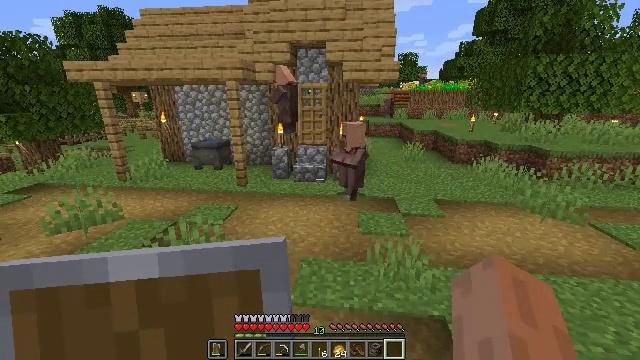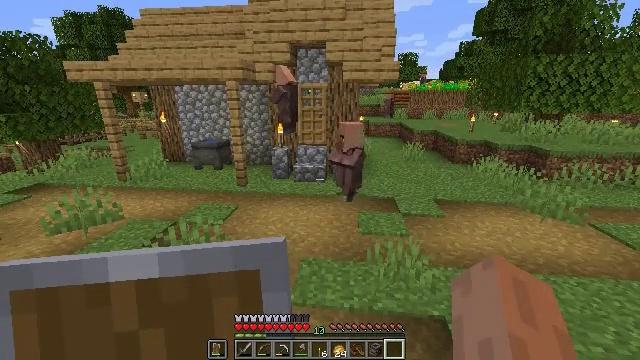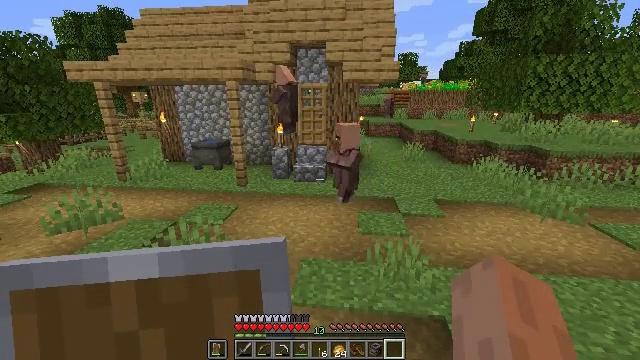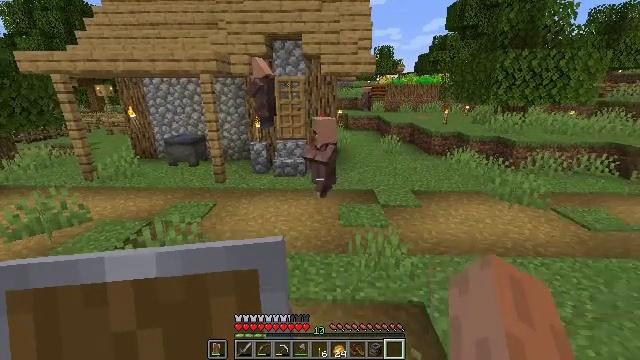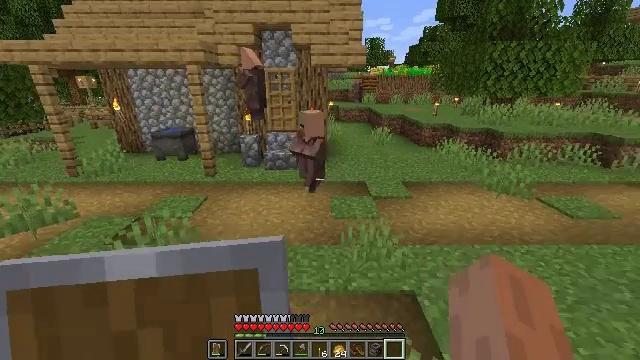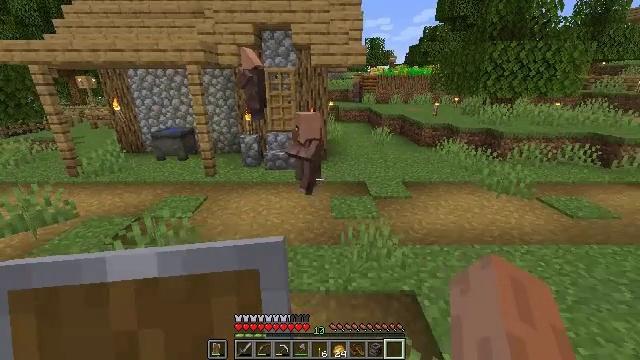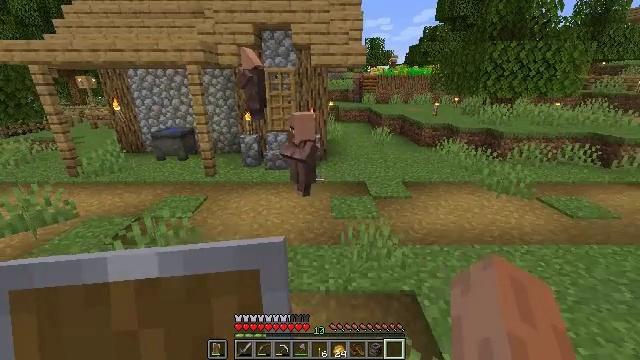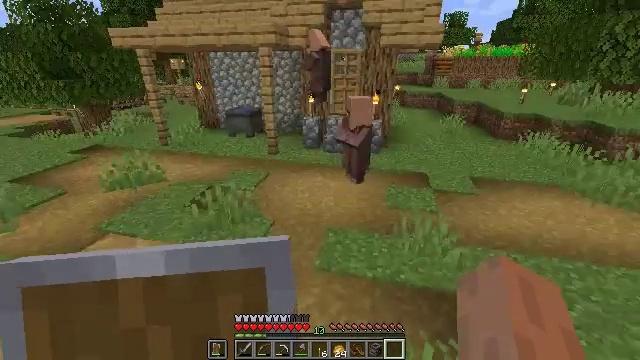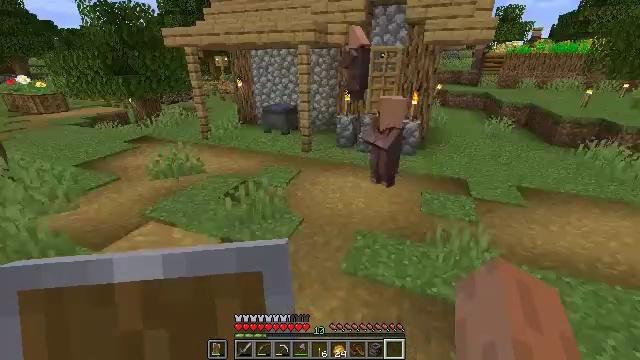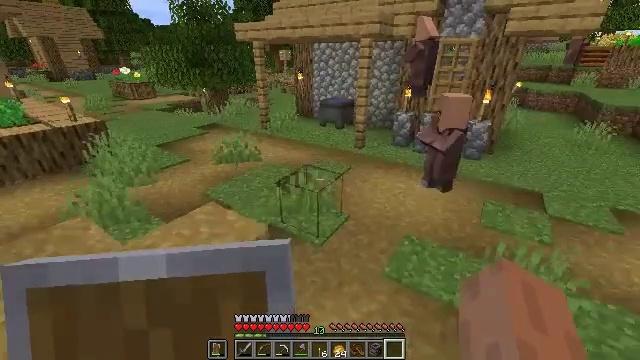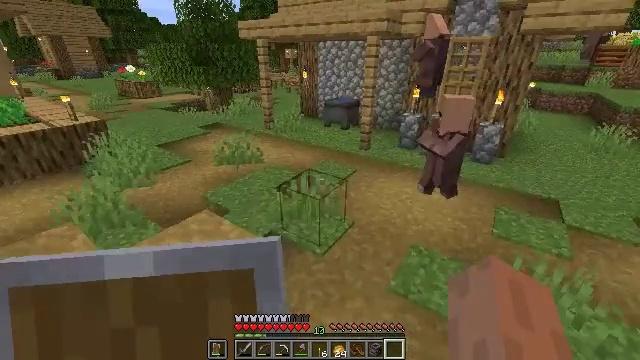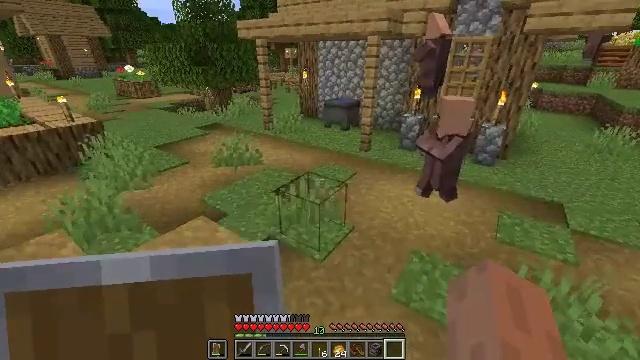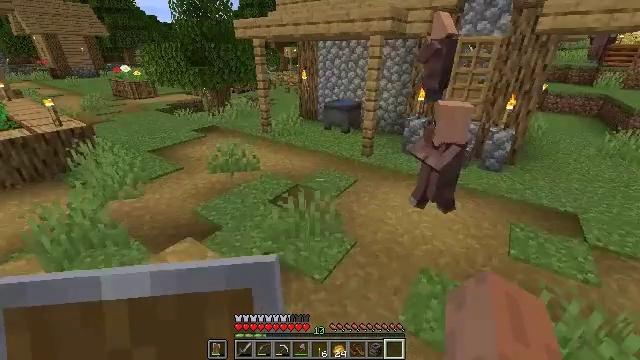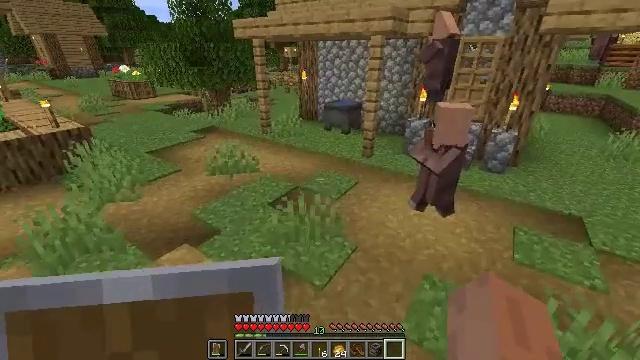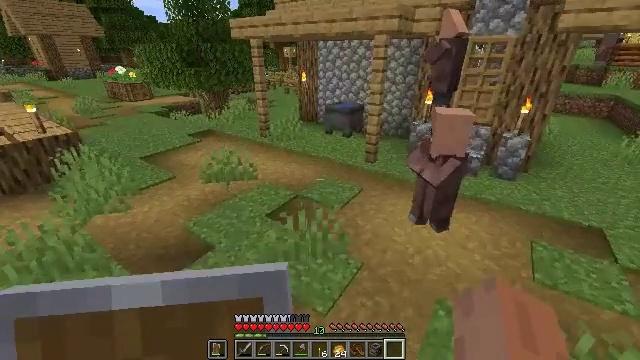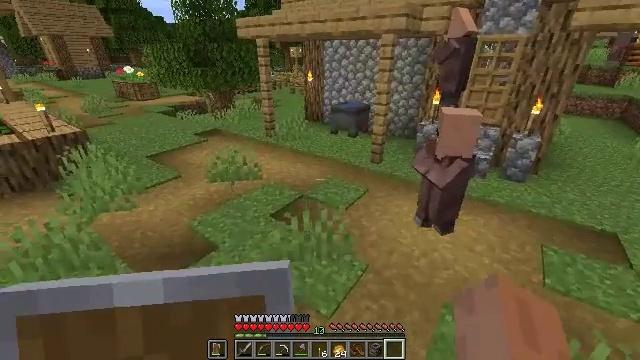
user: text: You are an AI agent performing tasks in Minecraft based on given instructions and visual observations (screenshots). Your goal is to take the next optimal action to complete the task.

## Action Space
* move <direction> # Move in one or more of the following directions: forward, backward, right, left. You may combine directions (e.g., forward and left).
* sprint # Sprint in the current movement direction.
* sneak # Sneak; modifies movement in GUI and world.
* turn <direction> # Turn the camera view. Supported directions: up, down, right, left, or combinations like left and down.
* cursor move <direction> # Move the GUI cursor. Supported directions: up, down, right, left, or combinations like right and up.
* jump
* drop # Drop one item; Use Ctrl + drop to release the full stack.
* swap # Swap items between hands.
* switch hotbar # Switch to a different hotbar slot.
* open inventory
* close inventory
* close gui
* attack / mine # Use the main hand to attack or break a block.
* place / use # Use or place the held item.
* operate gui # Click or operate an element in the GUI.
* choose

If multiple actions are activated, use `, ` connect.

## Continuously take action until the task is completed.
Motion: motion action
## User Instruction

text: Attack the cauldron to retrieve it.
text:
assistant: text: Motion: no_op
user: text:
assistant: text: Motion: no_op
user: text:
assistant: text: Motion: turn right and down
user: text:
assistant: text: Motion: turn right and down
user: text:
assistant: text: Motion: no_op
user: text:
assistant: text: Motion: no_op
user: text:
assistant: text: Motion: turn left and down
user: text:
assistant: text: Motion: move forward, turn left
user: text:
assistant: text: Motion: move forward, turn left and down
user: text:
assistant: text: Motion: move forward, turn left
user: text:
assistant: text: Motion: move forward
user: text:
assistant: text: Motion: move forward
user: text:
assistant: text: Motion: move forward
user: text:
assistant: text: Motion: move forward
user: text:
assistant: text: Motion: move forward, turn left
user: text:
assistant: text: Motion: move forward, turn left and up
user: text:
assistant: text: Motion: move forward
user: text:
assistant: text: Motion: move forward, turn right and up
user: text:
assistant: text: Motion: move forward, turn up
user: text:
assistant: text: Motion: move forward
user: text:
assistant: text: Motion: move forward and move left
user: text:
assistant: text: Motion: move forward and move left
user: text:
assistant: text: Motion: move forward and move left, turn right
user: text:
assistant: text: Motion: move forward and move left, turn right
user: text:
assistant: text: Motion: move forward and move left
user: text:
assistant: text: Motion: move forward and move left
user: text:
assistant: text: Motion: move forward, turn right, switch to hotbar 3
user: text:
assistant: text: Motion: move forward, switch to hotbar 3
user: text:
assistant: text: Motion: move forward
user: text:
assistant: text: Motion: move forward, turn right